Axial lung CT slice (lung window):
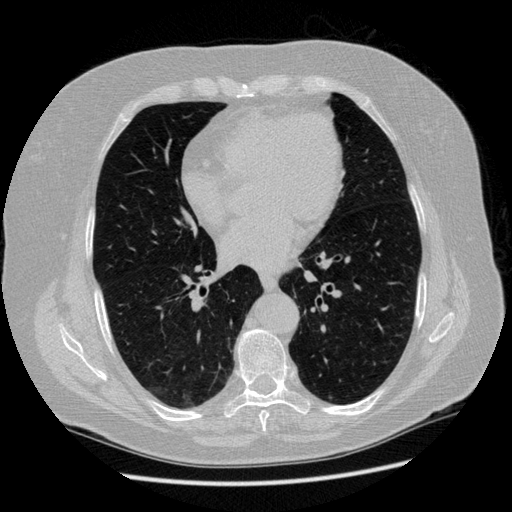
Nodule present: no